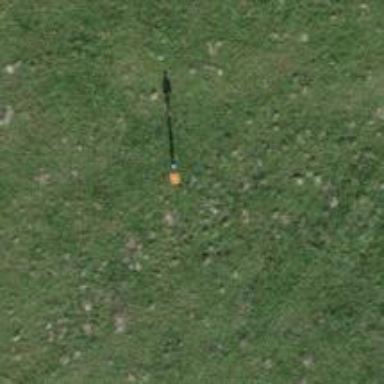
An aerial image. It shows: Pole with roof cover.